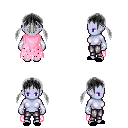
a pixel art fantasy rpg character, female body template, dark elf, purple skin, pink tattered cape, metal pants, gray twin-tailed hairstyle, white cloth bracers, black slippers, four views (front, back, left, right), 2x2 character sprite sheet, small pixel art, hard edges, no anti-aliasing